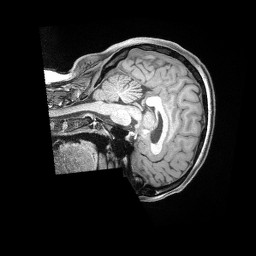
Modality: T1w
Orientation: sagittal
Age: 31
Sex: female
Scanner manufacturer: siemens
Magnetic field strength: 3 T
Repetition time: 2 s
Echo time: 0.00211 s